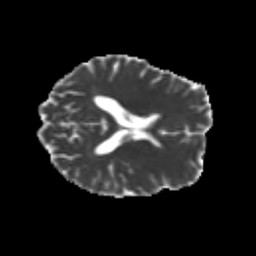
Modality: MD
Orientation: axial
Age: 23
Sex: female
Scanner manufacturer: siemens
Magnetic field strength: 3 T
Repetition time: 3.5 s
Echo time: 0.104 s